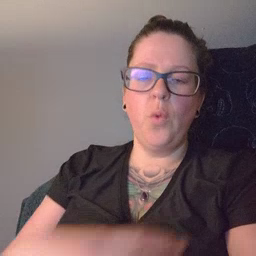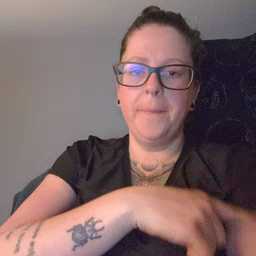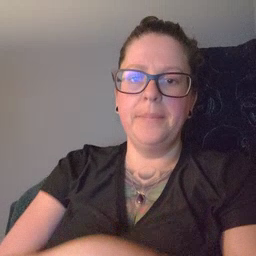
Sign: arm